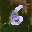
Label: 6